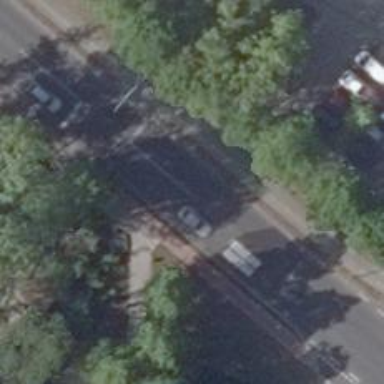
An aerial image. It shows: Road with traffic signals at the crossing.